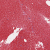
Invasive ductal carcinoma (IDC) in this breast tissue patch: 0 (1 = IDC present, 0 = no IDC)